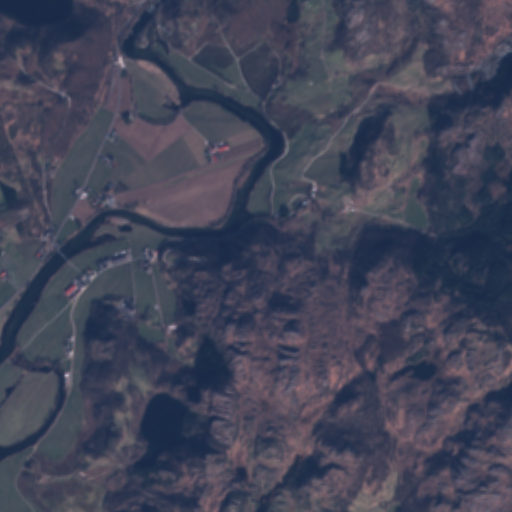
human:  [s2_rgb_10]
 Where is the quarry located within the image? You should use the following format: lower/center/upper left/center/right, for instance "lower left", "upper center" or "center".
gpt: The quarry is located in the upper right of the image.
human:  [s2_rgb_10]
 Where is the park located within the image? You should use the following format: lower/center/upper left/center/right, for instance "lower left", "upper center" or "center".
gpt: There is no park in the image.